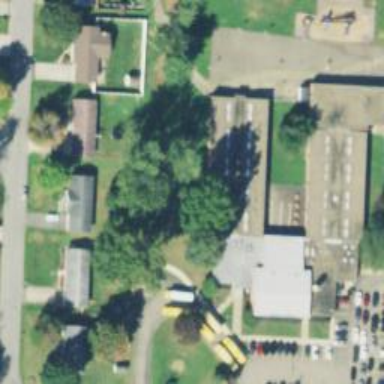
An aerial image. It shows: School building.